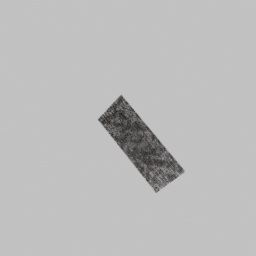
Label: architecture